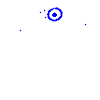
Particle: pion